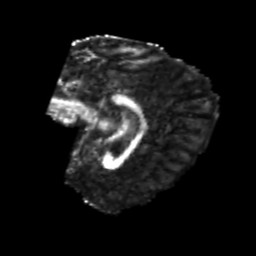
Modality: FA
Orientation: sagittal
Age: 20
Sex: female
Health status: healthy
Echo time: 0.074 s